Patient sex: M
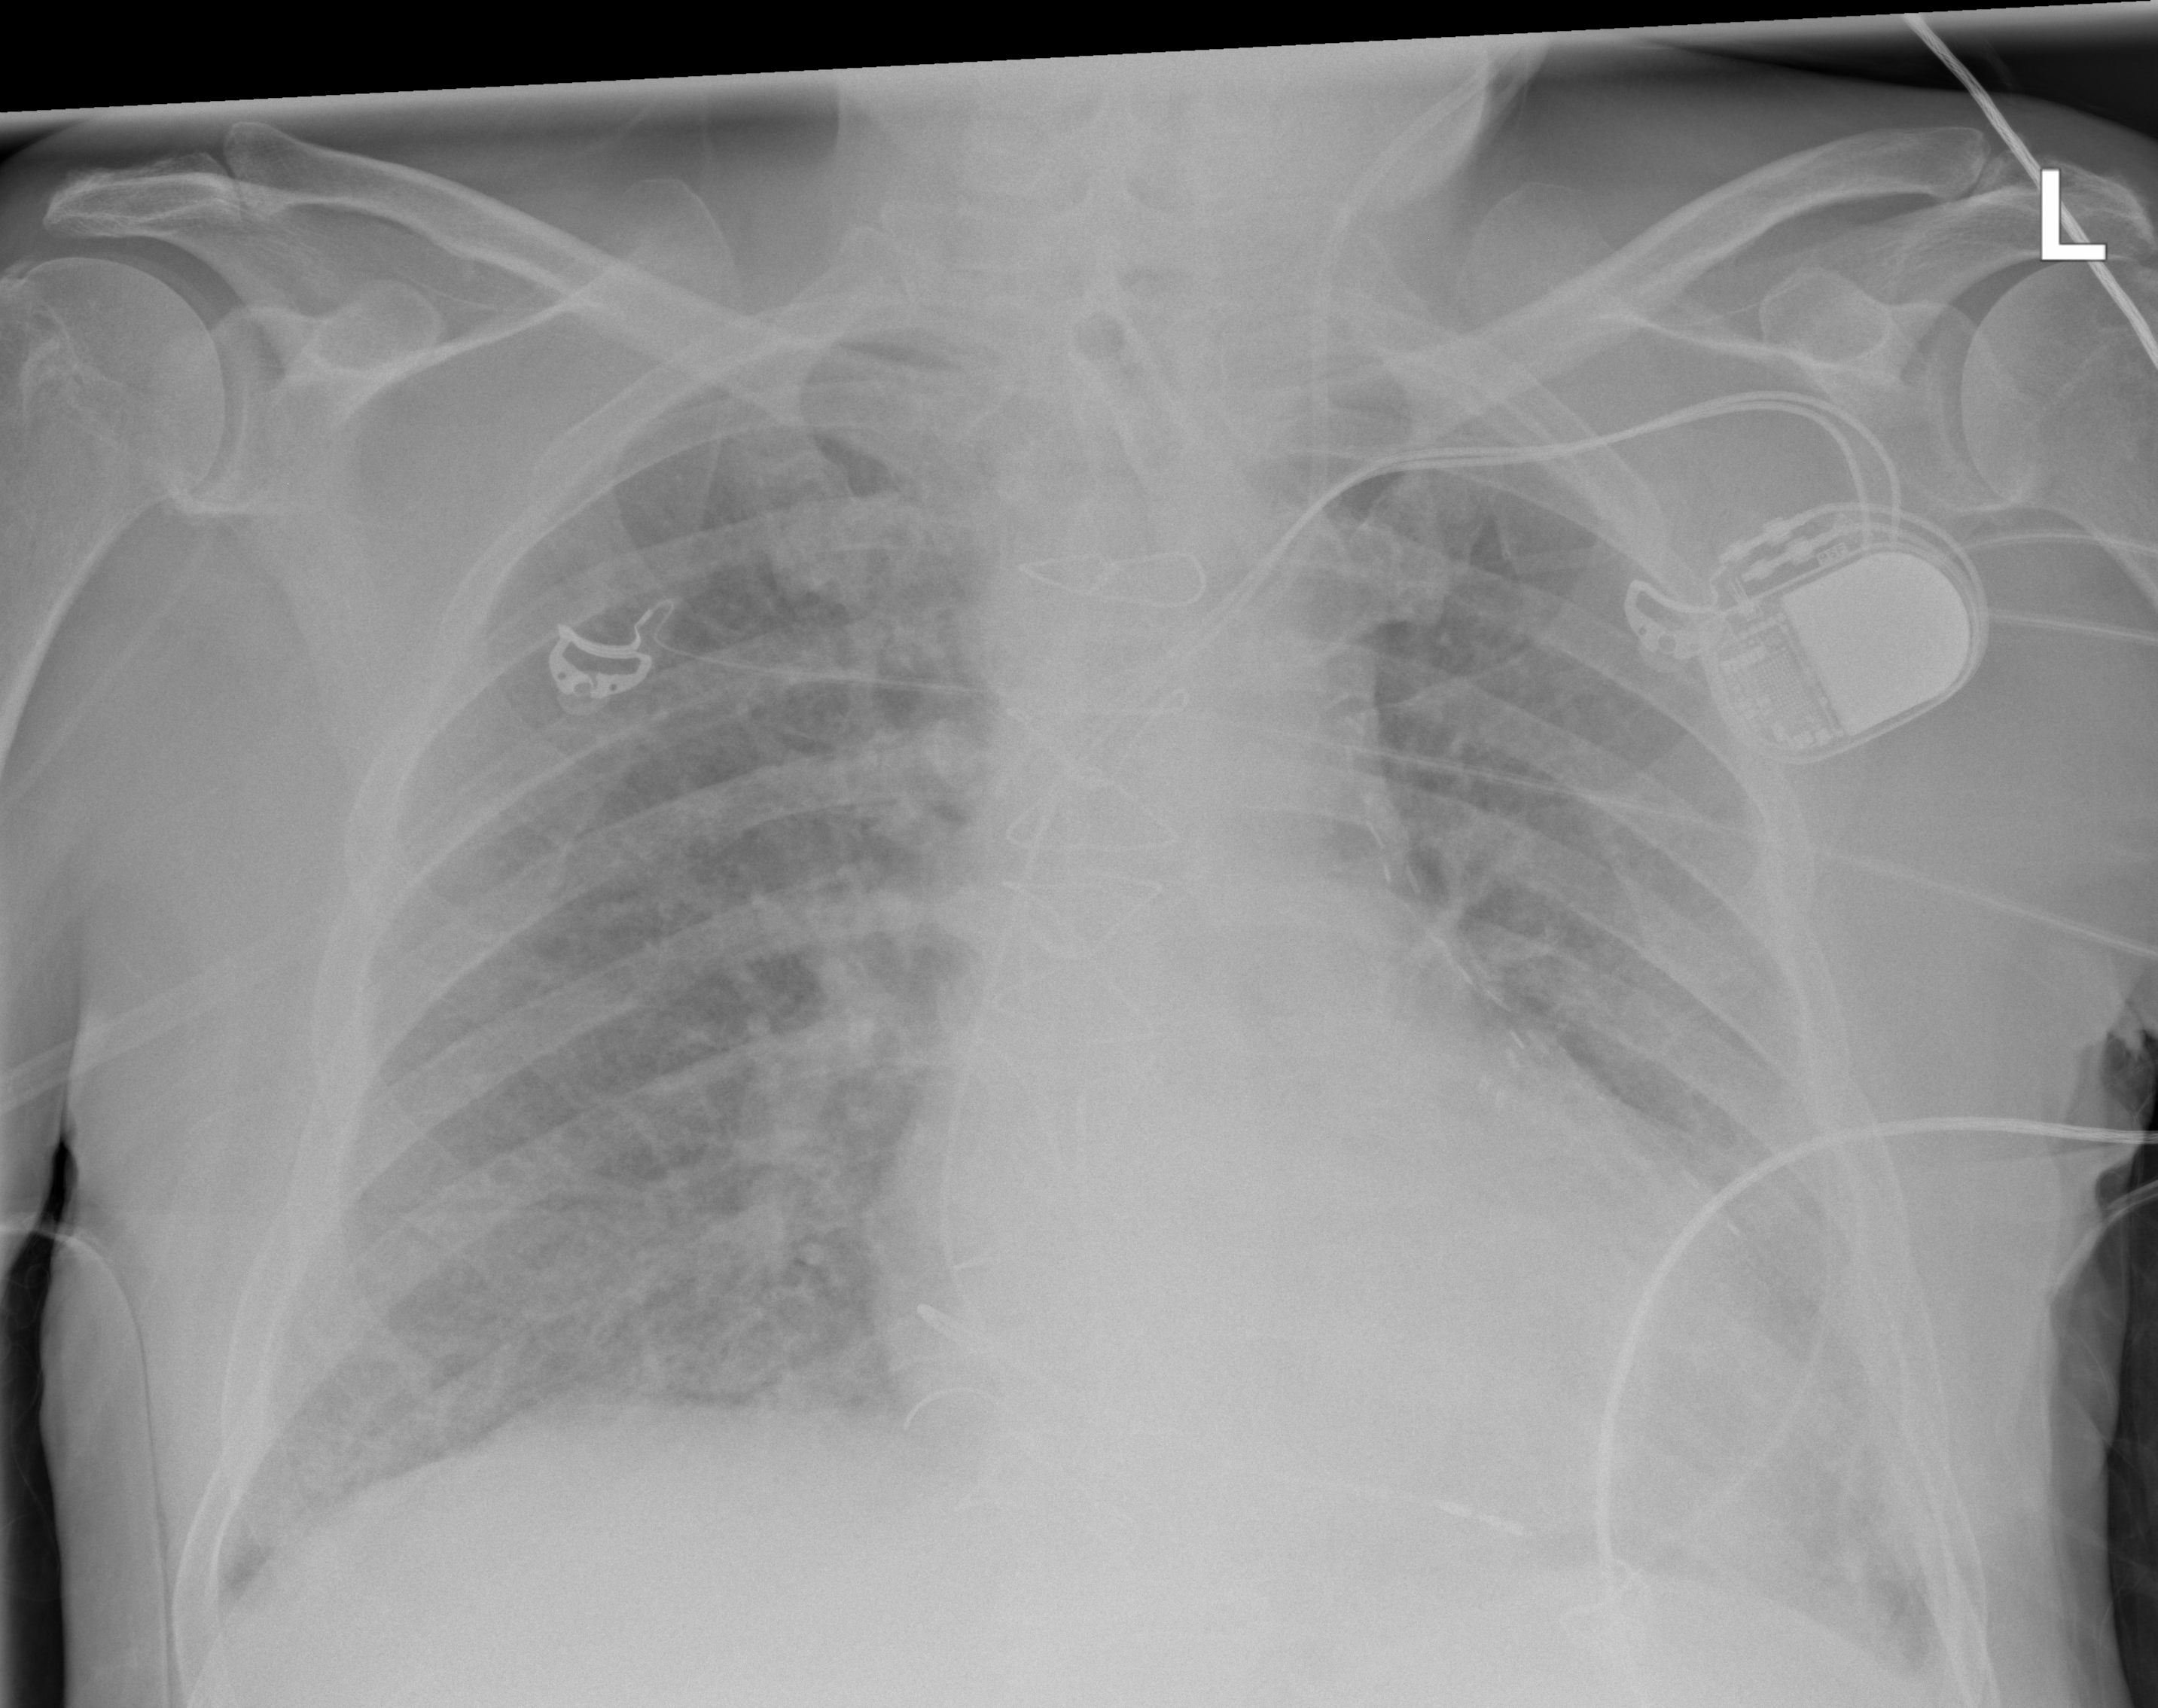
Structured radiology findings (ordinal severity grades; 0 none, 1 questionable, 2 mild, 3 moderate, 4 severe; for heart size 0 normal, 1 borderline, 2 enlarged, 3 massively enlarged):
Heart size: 2
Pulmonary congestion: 2
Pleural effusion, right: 0
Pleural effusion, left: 2
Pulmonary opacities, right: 2
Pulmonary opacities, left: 2
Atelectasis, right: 2
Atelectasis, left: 2